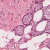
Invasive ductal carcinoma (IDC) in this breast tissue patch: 1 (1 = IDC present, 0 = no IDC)